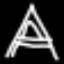
Label: The Eiffel Tower